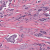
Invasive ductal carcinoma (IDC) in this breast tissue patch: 1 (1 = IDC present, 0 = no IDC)